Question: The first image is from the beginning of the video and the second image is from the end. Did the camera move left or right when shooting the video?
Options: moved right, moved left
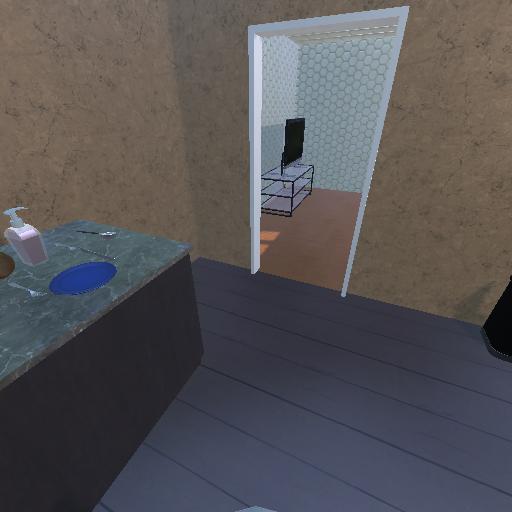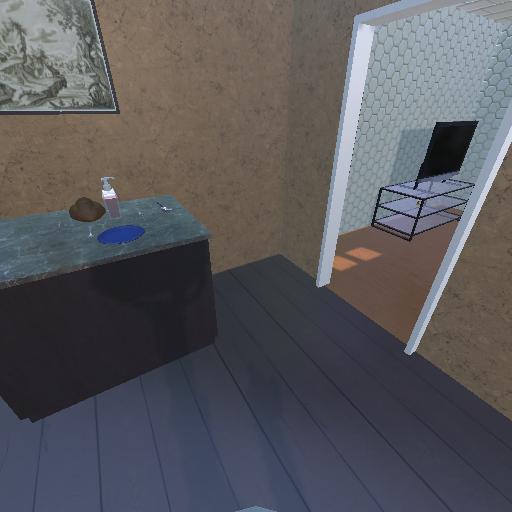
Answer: moved right